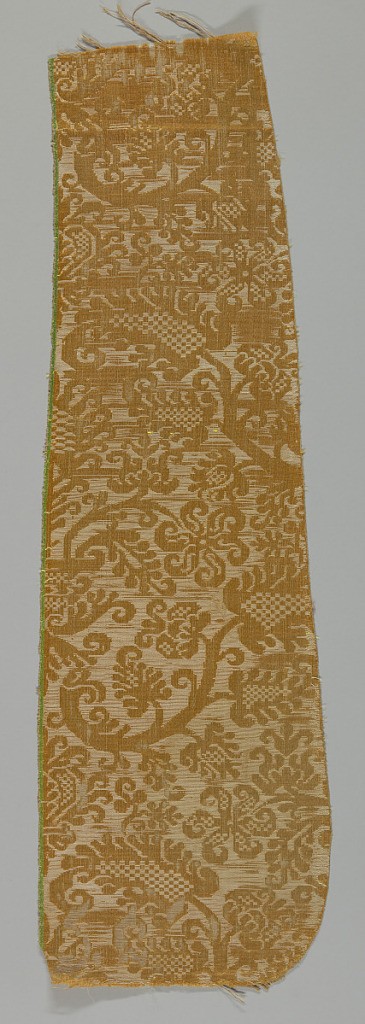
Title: Fragments
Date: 17th century
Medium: silk, linen(?) Technique: combination of two structures
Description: Probably fragments from a chasuble. Green selvage on A and B. Design of diagonal branches in yellow and tan.